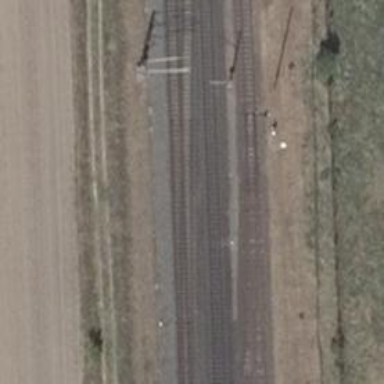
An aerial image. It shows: Railway switch with turnout to the right.